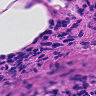
Metastatic tissue present: no